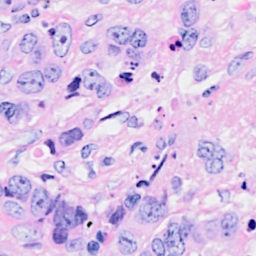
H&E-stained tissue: Breast